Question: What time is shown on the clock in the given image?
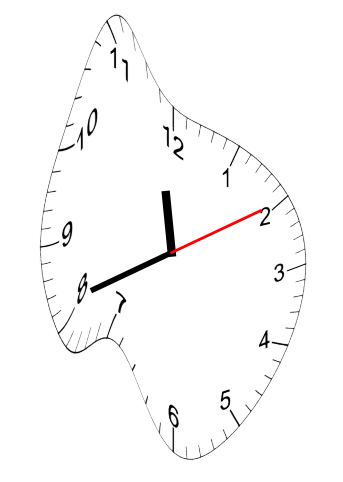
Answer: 11:41:10